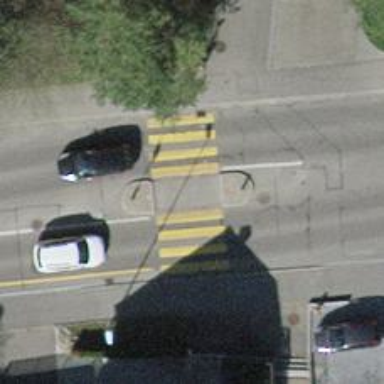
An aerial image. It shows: Uncontrolled zebra crossing with central island.